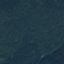
Label: Forest